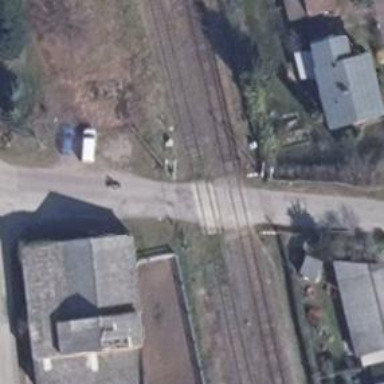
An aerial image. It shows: Railway track.